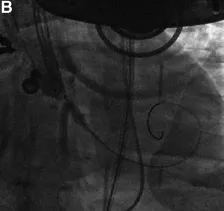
TAVR process. The valve was quickly delivered to the aortic root through the catheter under mechanical chest compressions and was released after proper positioning (B).
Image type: radiology (x_ray)